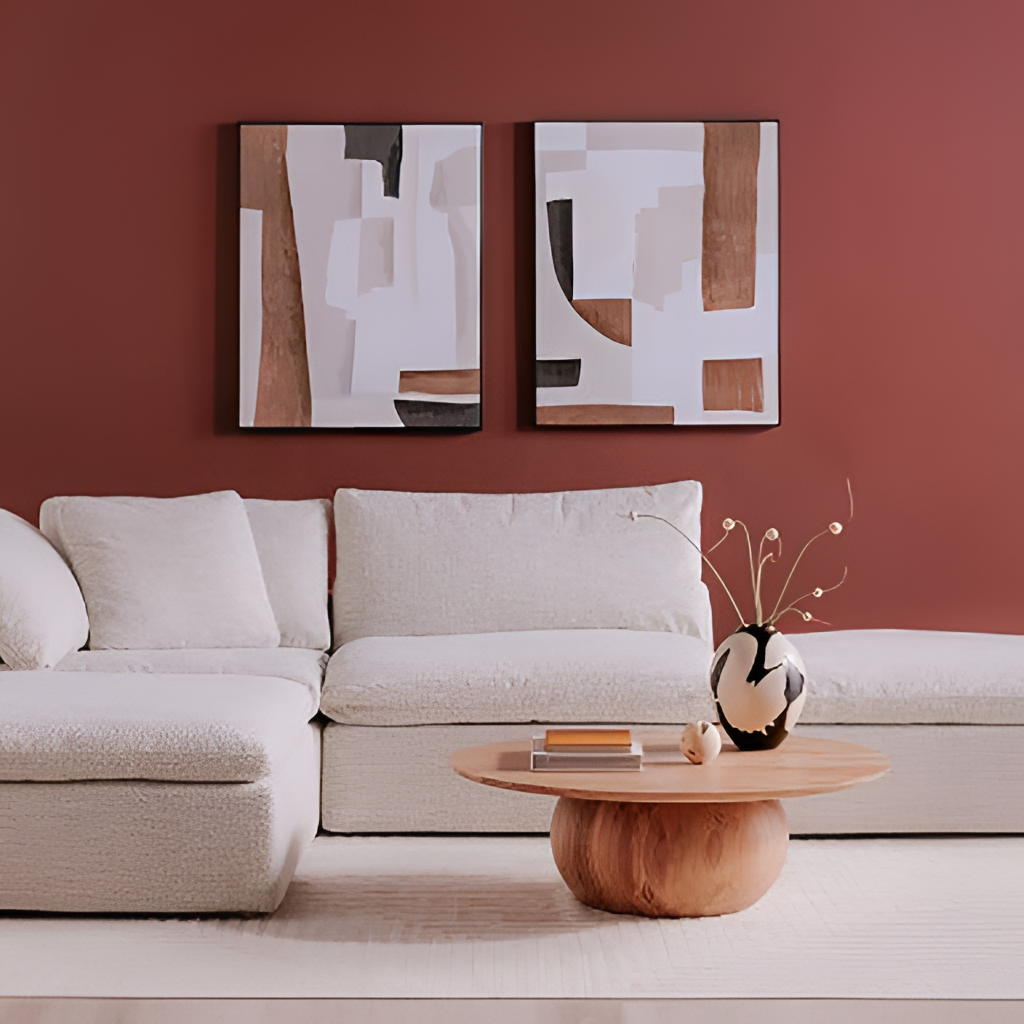
fabric sectional sofa, living room, beige carpet flooring, with solid pattern, paint wallpaper, with solid pattern, modern